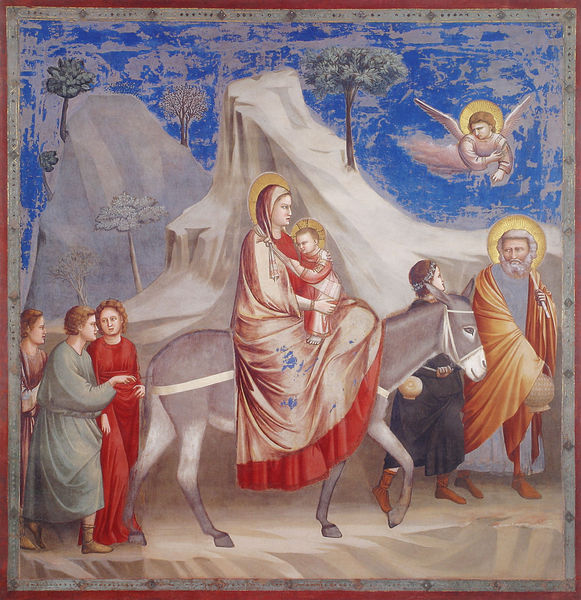
Titel: Arenakapelle / Scrovegni-Kapelle
Künstler: Giotto di Bondone
Standort: Padua, Arenakapelle (EU - I - Venetien)
Schlagwörter: baum, berg, blau, gemälde, gruppe, himmel, mann, umhang, bäume, menschen, sitzen, frau, rot, tier, gold, mantel, familie, kind, esel, pferd, reiter, engel, reiten, sattel, zaumzeug, italien, laufen, fels, zug, baby, wandgemälde, wandmalerei, flucht, heiligenschein, nimbus, christus, jesus, fresko, heilig, maria, auszug, ikone, josef, joseph, ägypten, quadratisch, jesuskind, rakete, nimbbus, maria joseph jesus esel